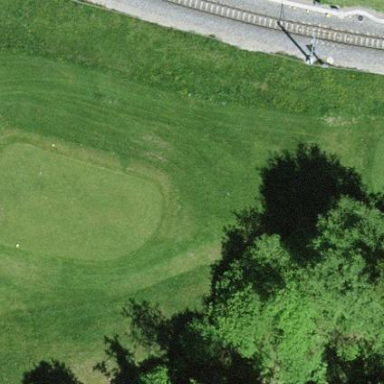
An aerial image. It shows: Grassy area designated as golf tee.